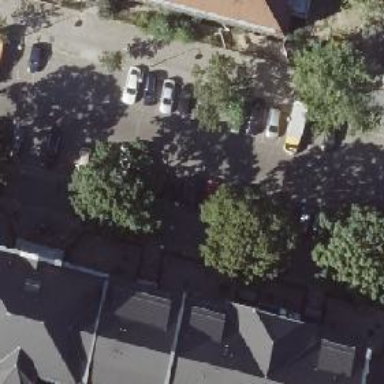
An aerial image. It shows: Residential road with separate sidewalks. On-street perpendicular parking lanes are available on both sides.